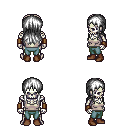
a pixel art fantasy rpg character, male body template, skeleton, white pirate shirt, teal pants, white unkempt hairstyle, leather bracers, brown shoes, four views (front, back, left, right), 2x2 character sprite sheet, small pixel art, hard edges, no anti-aliasing